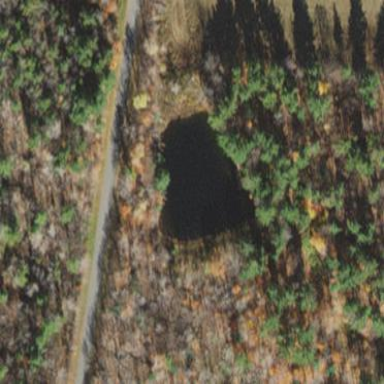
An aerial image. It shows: Pond with natural water.